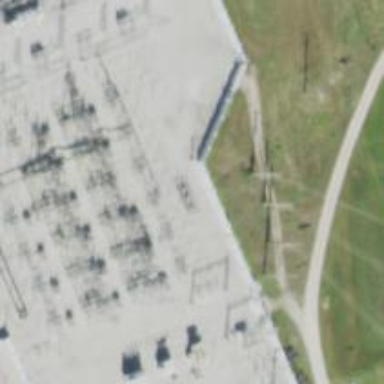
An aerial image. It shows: Switch used for power control.